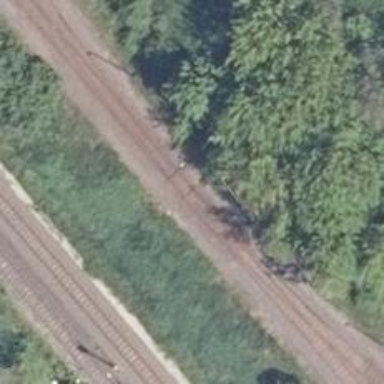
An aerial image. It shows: Railway switch.